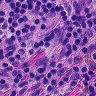
Metastatic tissue present: no